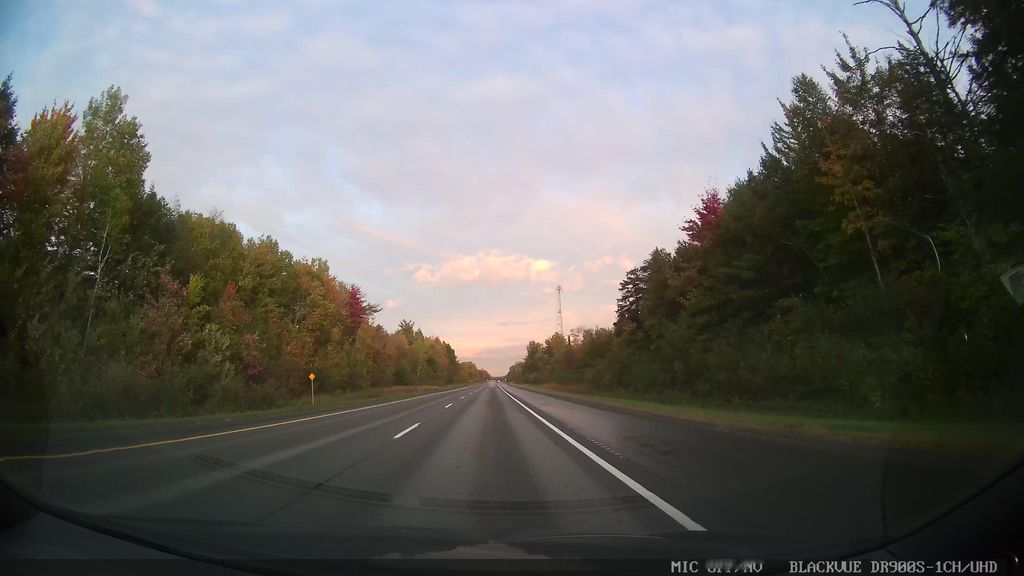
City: ottawa-gatineau